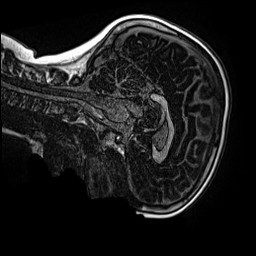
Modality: MP2RAGE
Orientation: sagittal
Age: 9
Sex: female
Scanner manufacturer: siemens
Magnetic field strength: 3 T
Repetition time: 4 s
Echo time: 0.00299 s